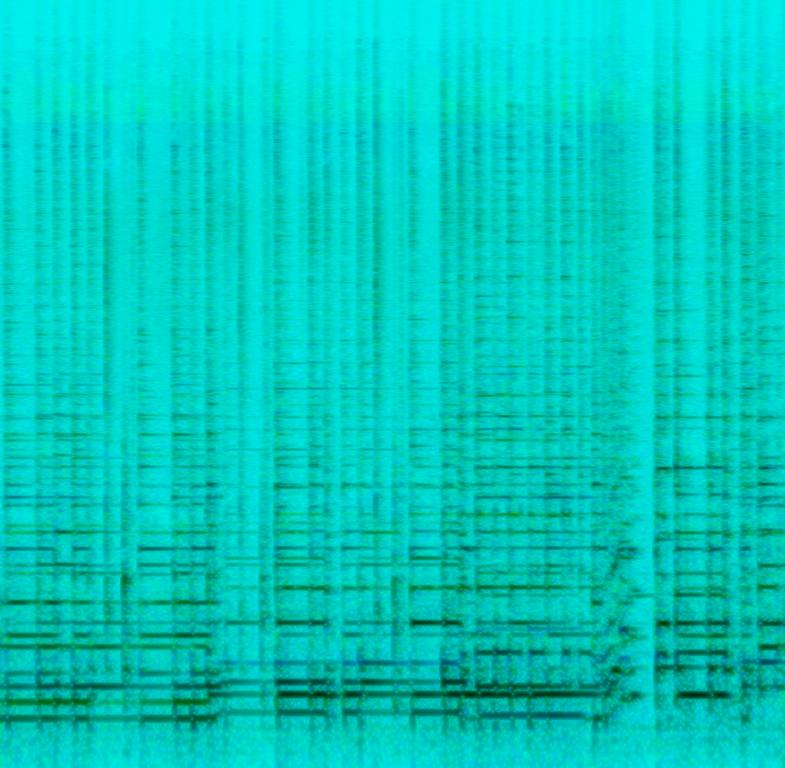
The song is an instrumental. The song is medium tempo with a ukulele played with a fast strumming technique. The song is groovy and melancholic. The song audio quality is poor but is very relaxing to listen to.